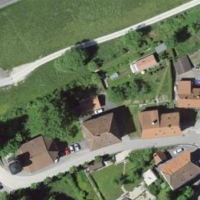
EUNIS habitat code: 55
Species observed at this site:
Fumaria officinalis
Pilosella officinarum